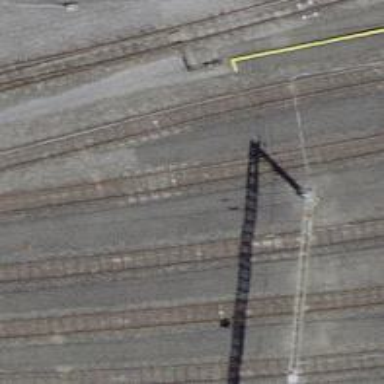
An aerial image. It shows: Narrow-gauge railway service yard with 1 track. The railway is electrified with contact line.